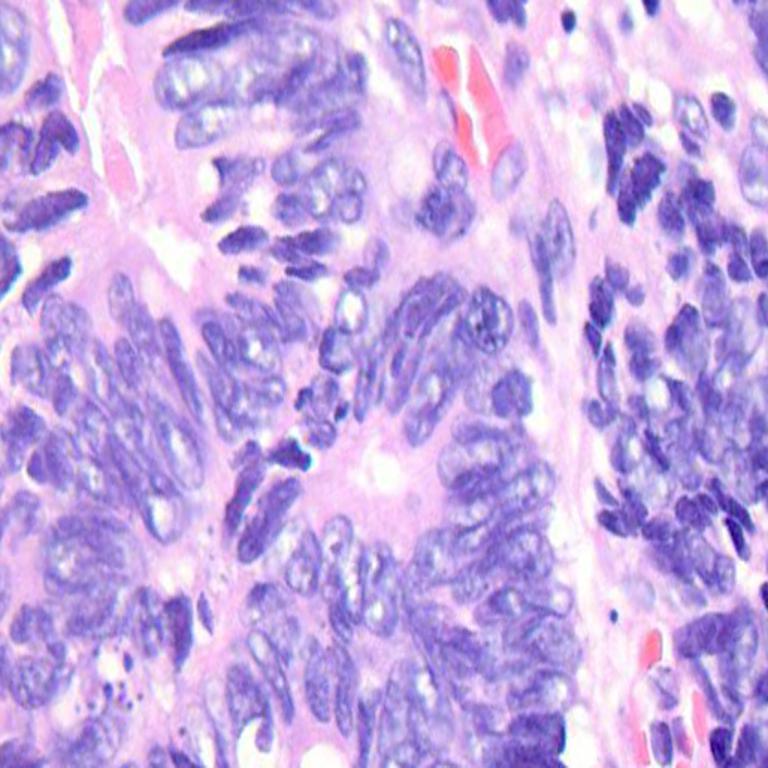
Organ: colon
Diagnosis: adenocarcinomas